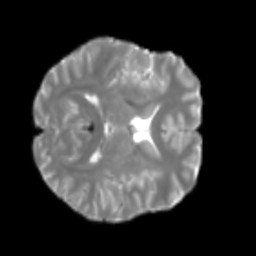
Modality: T2w
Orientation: axial
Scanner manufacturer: siemens
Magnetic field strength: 3 T
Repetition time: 4 s
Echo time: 0.0594 s